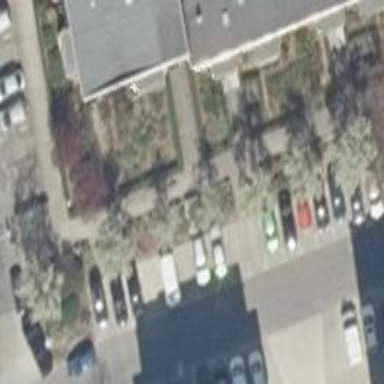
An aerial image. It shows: Street-side parking area with paving stones.